Question: I'm trying to write an Android app which automatically uploads a picture to a server, but I am stuck on just one line of code:
'''
File f = File(context.getCacheDir(), "filename");
'''
The error I get is

This puzzles me because I see so many examples on the web of people using 'context.getCacheDir()' just fine, whereas I get the error message.
It's probably something wrong with my IDE settings. I am using IntelliJ IDE.
Here's is the context of the context problem:
'''
@Override
public void onActivityResult(int requestCode, int resultCode, Intent data)
{
super.onActivityResult(requestCode, resultCode, data);
if( requestCode == CAMERA_PIC_REQUEST)
{
Bitmap thumbnail = (Bitmap) data.getExtras().get("data");
ImageView image =(ImageView) findViewById(R.id.PhotoCaptured);
image.setImageBitmap(thumbnail);
//create a file to write bitmap data
File f = File(context.getCacheDir(), "filename");
try {
f.createNewFile();
} catch (IOException e) {
e.printStackTrace();
}
'''
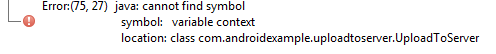
Answer: You need to do some basic Java programming tutorials. Java is totally different to JavaScript.
Here, you use 'context' as a variable but you have neither declared it, or initialised it, hence the error.
You could define it (and initialise at the same time)
'''
Context context = this;
'''
since 'this' refers to the current object instance of a class and 'Activity' is a 'Context', or more precisely, it 'extends' 'Context'.
Alternatively, you could just use 'this'.
'''
File f = File(UploadToServer.this.getCacheDir(), "filename");
'''